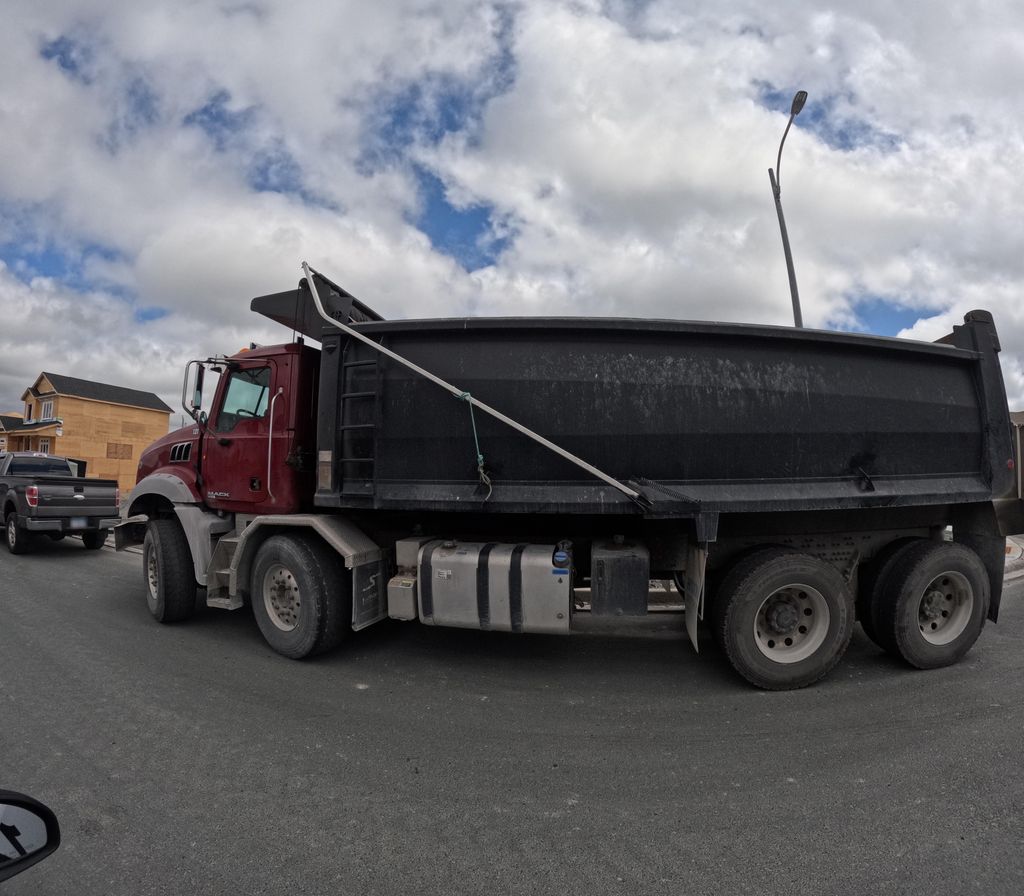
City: st_johns